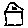
Label: house